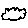
Label: cloud